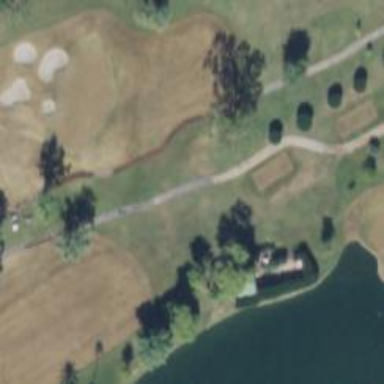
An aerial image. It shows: Footway along golf cart path.